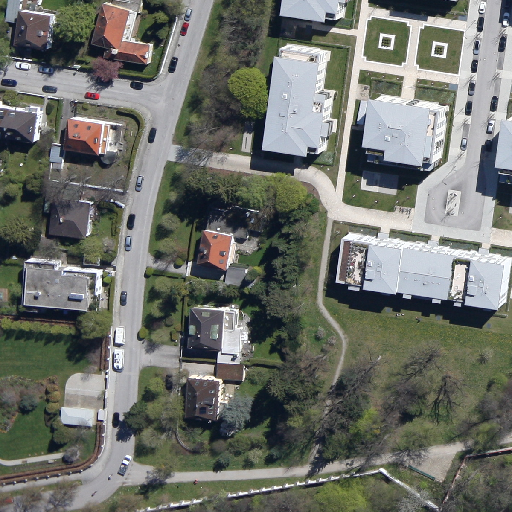
Referring expression: road